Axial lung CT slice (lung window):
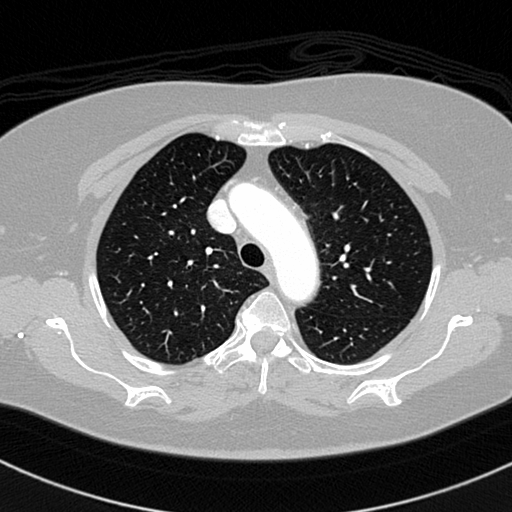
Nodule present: no